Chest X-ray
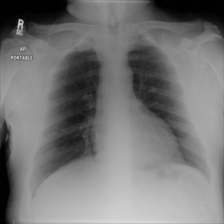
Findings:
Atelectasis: negative
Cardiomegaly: negative
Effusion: negative
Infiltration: negative
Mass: negative
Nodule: negative
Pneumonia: negative
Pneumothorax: negative
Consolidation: negative
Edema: negative
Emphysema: negative
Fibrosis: negative
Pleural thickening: negative
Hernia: negative